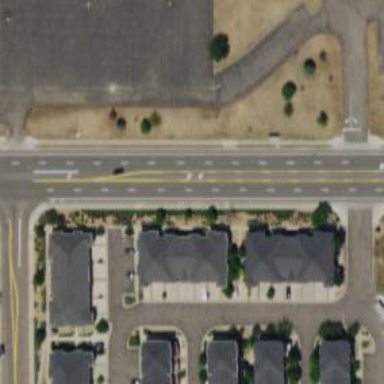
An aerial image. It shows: Secondary road with asphalt surface.